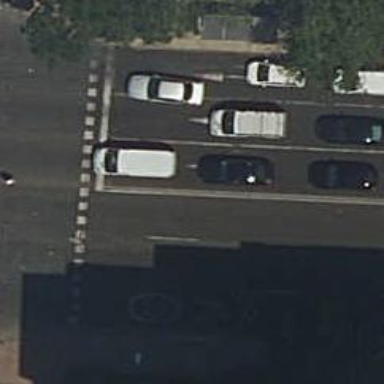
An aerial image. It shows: Road with traffic signals.